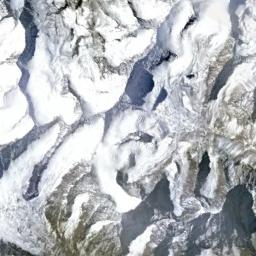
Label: snowberg